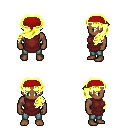
a pixel art fantasy rpg character, male body template, human, dark skin, maroon tunic, teal pants, gold princess hairstyle, red bandana, four views (front, back, left, right), 2x2 character sprite sheet, small pixel art, hard edges, no anti-aliasing